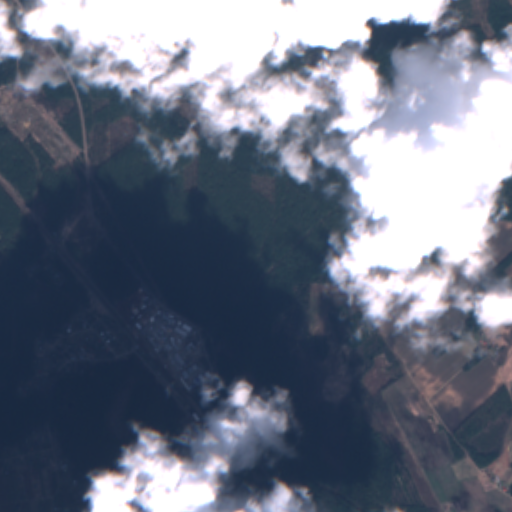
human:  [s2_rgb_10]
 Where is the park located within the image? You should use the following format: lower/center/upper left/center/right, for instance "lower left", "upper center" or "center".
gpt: The park is located in the lower right of the image.
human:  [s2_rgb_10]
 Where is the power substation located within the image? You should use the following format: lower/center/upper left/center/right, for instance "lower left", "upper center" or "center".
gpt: The power substation is located in the lower center of the image.
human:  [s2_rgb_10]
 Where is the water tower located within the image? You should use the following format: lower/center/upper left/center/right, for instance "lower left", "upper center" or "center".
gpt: The water tower is located in the lower left of the image.
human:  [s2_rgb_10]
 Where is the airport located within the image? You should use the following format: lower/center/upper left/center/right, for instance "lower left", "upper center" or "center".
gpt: There is no airport in the image.